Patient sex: M
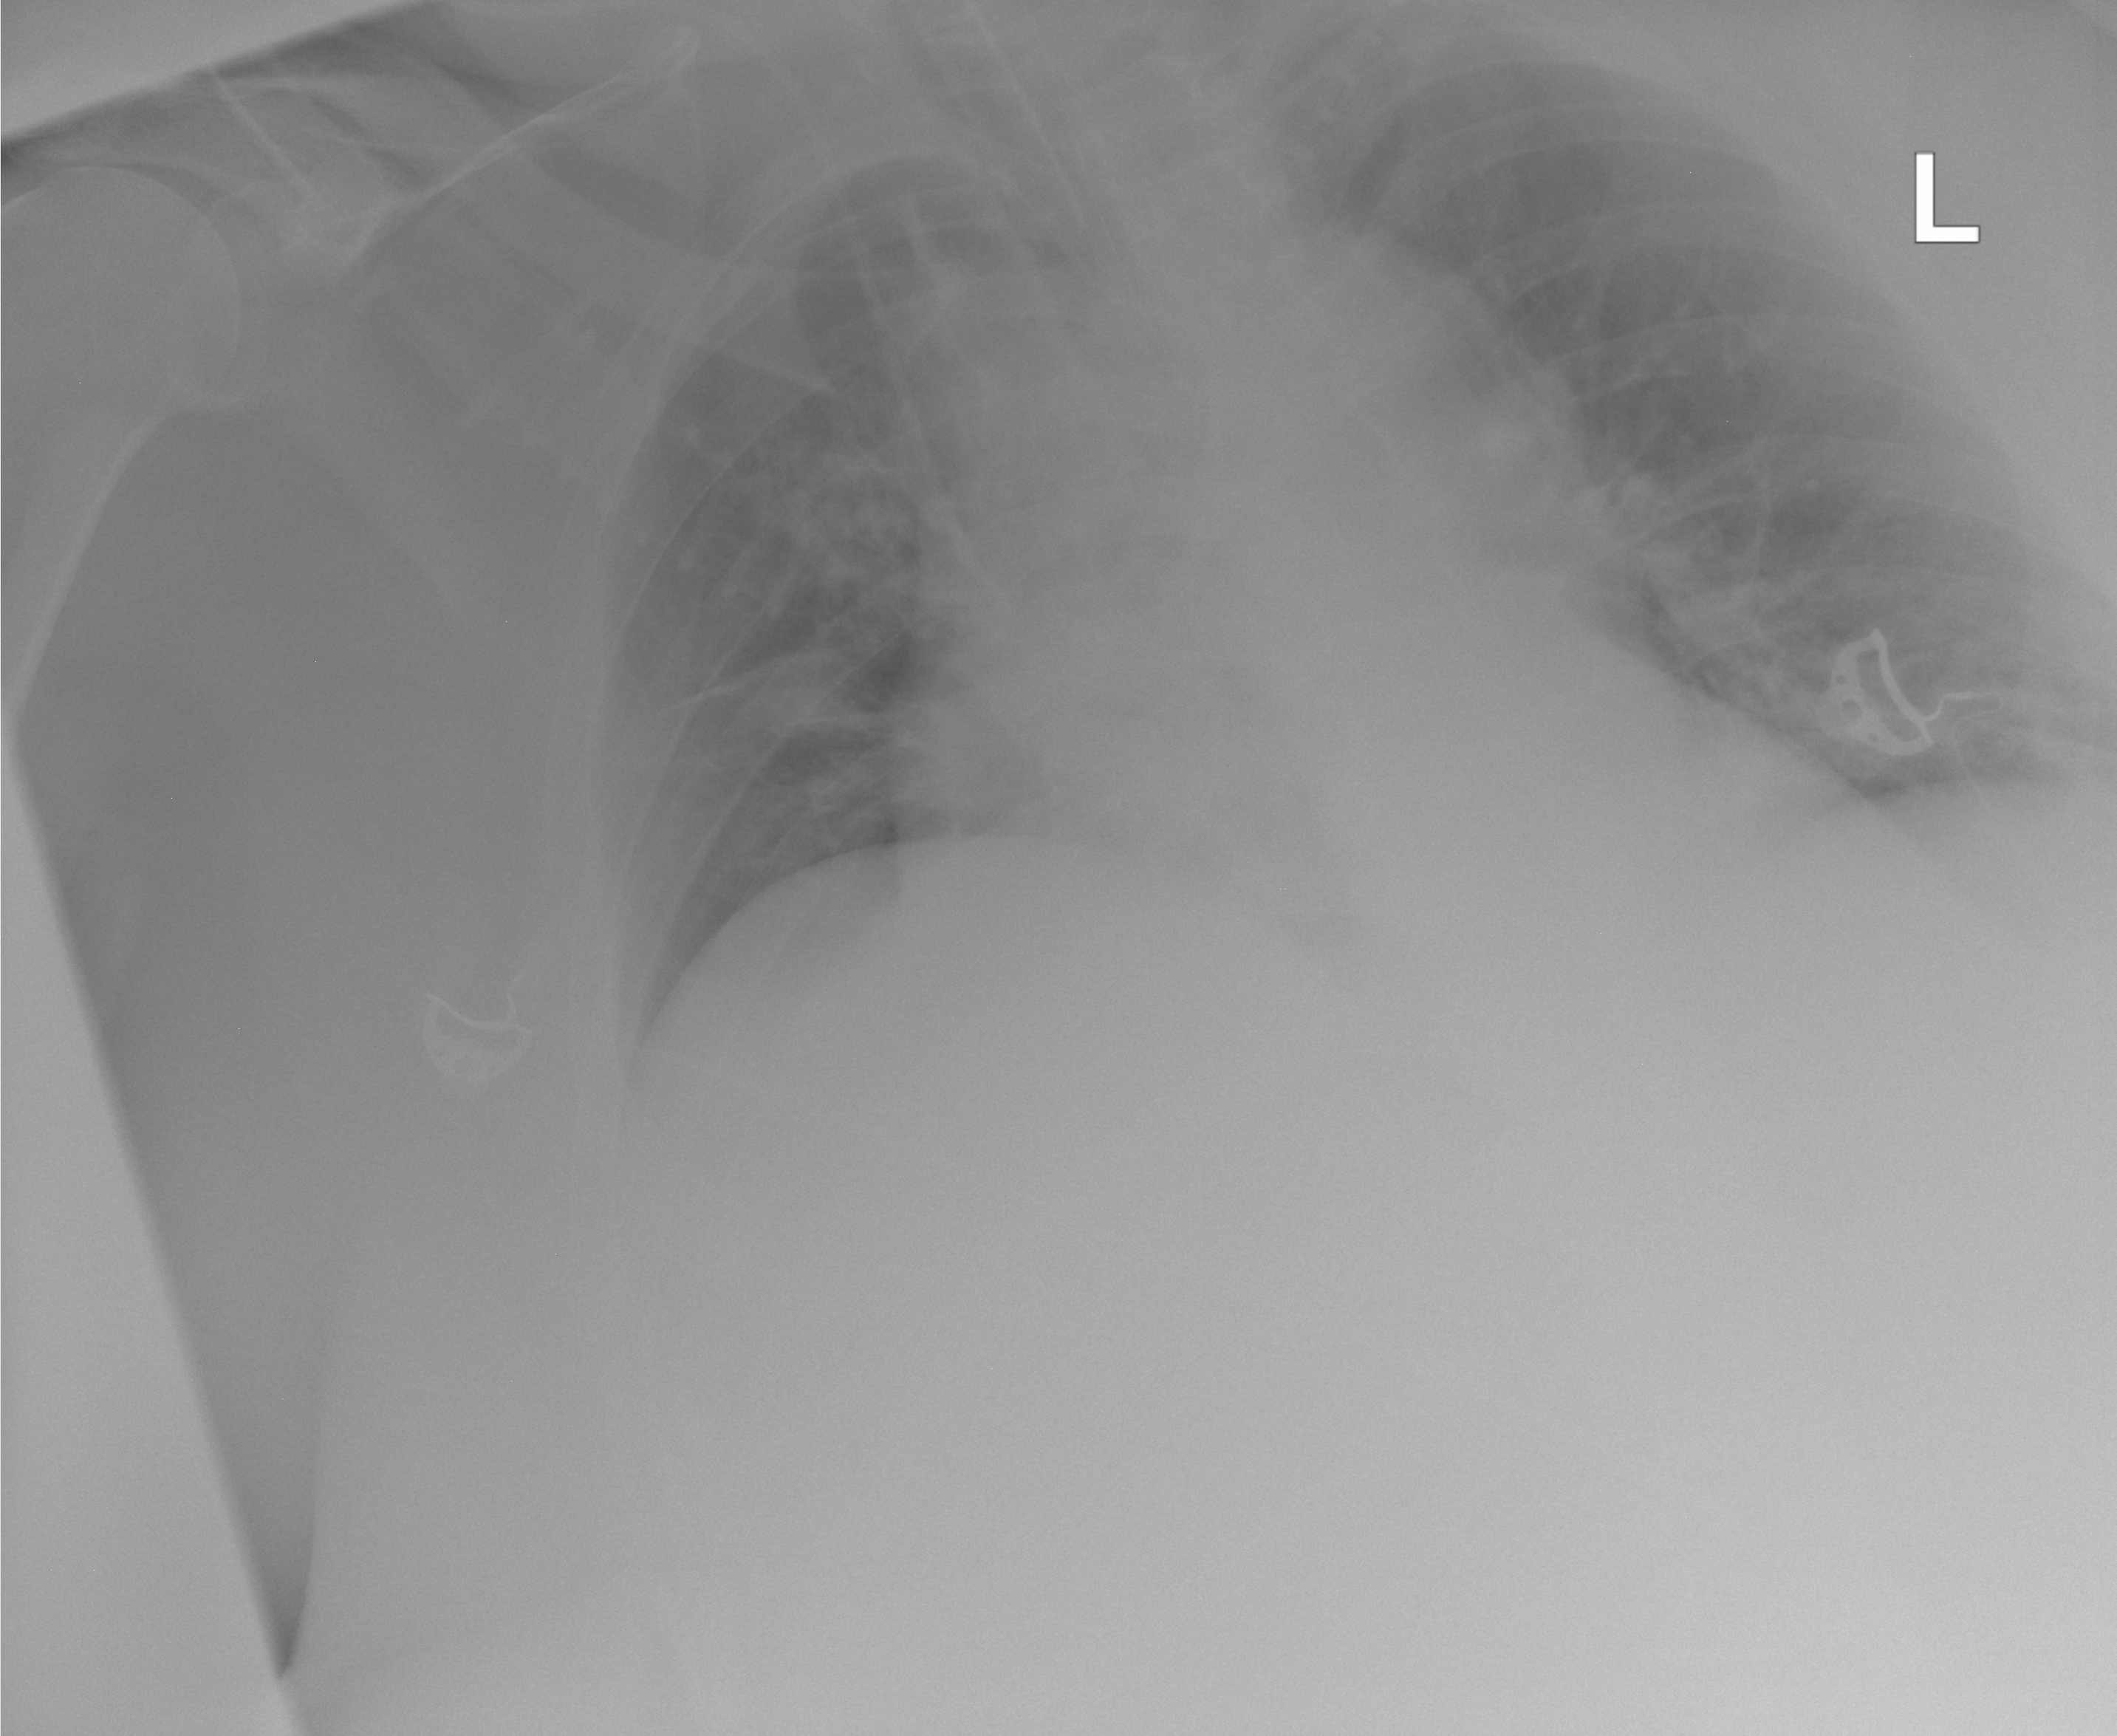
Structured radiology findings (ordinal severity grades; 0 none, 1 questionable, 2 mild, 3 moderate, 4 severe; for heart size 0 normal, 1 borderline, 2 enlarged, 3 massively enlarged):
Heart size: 2
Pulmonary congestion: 2
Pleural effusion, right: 0
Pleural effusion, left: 0
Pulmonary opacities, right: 0
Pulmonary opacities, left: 0
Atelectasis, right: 0
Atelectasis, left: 0